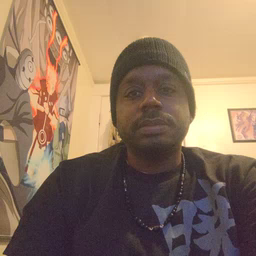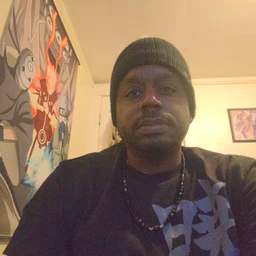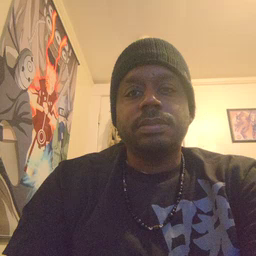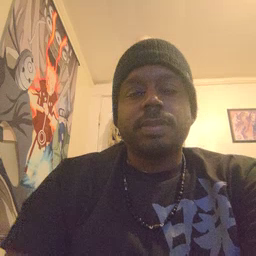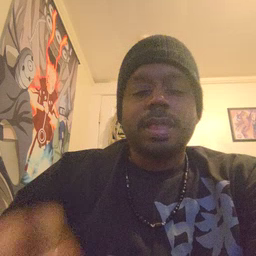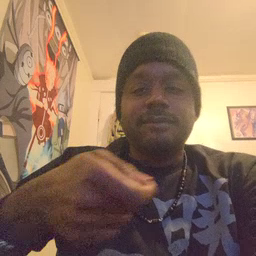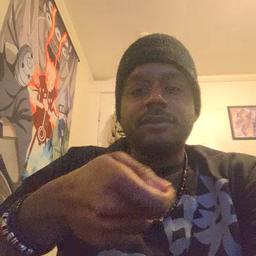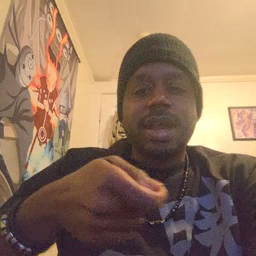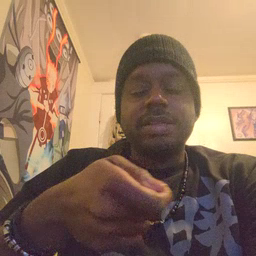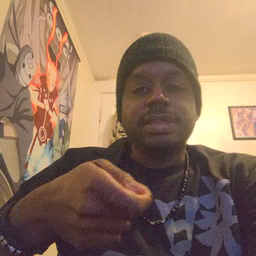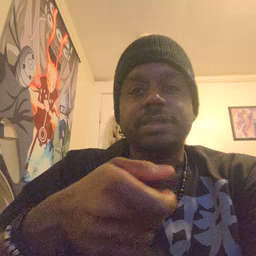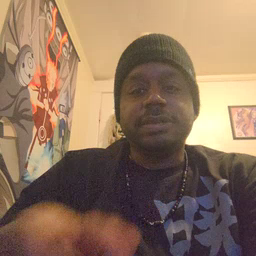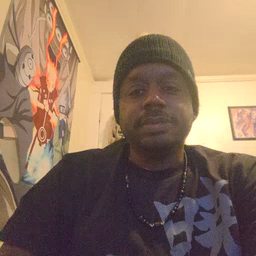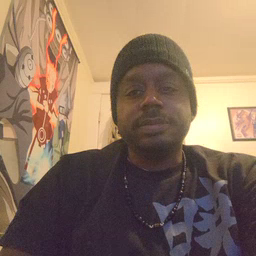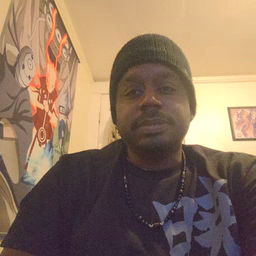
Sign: vacuum